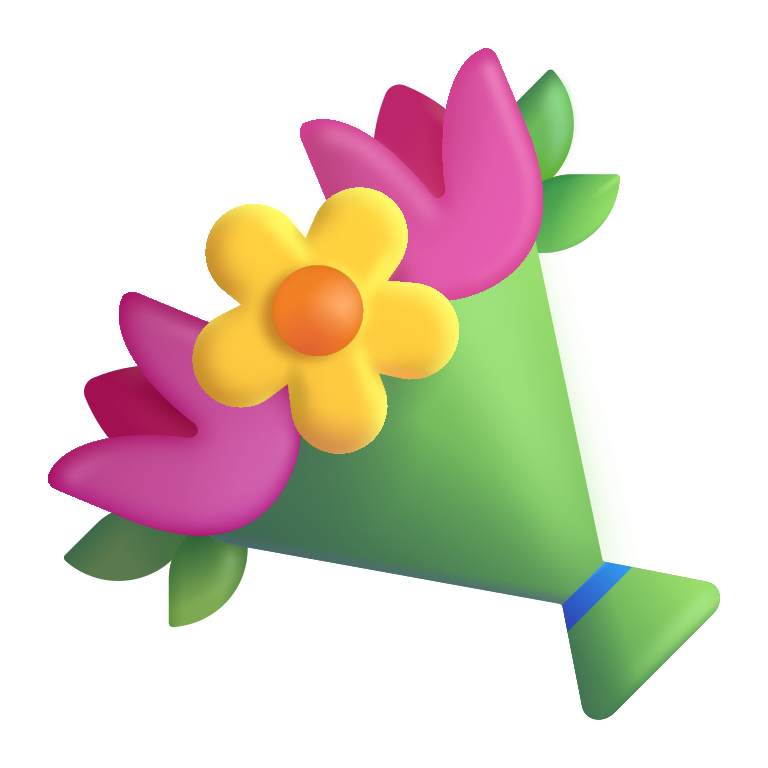
bouquet color